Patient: sex F, age 53
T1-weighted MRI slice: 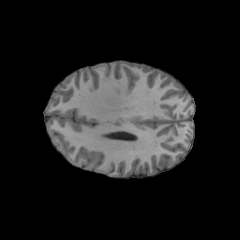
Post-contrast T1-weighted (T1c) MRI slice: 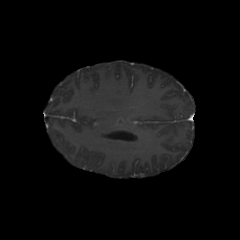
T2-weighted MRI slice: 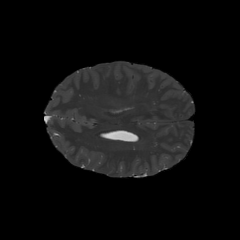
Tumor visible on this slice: no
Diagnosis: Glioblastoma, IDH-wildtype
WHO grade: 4